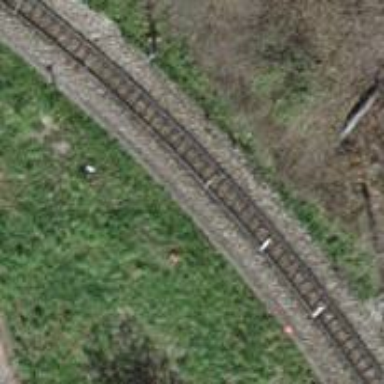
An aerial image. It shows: Narrow-gauge railway with 1 track. The tracks are electrified with contact line.